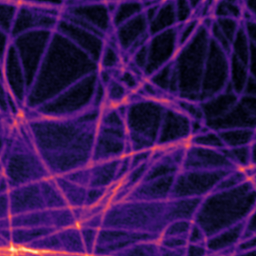
Label: Super-resolution Microtubules image